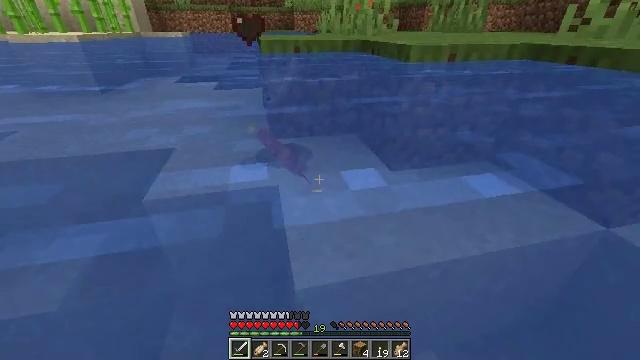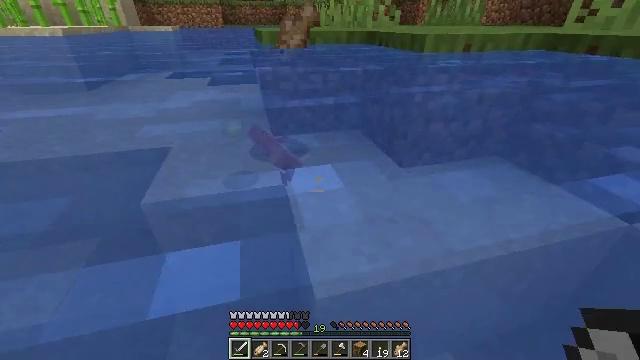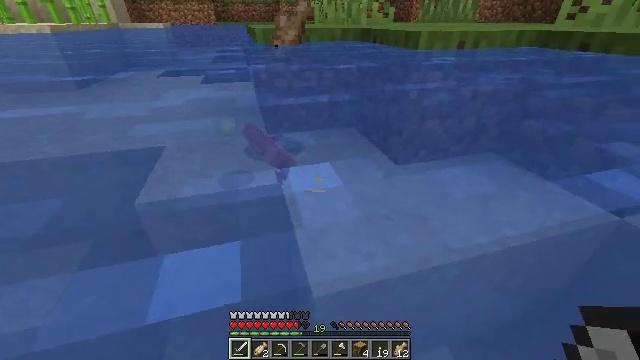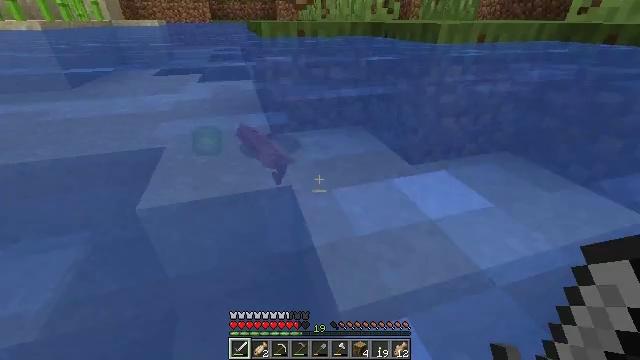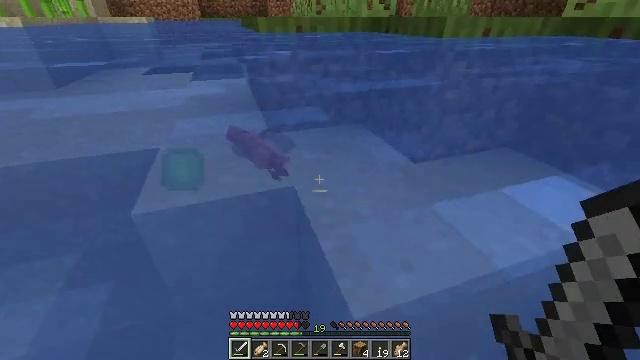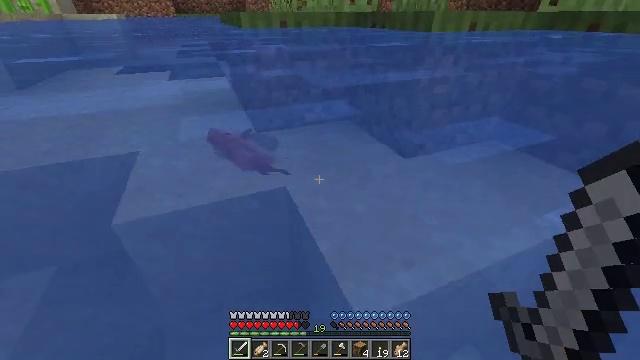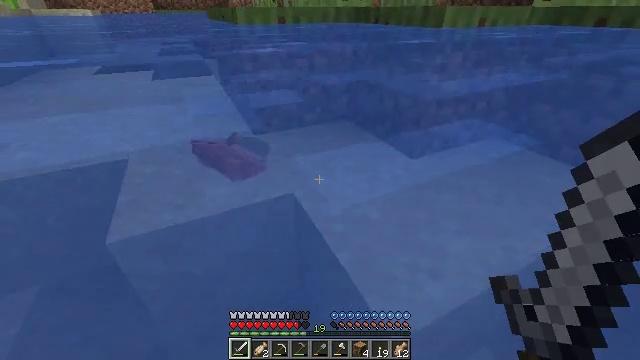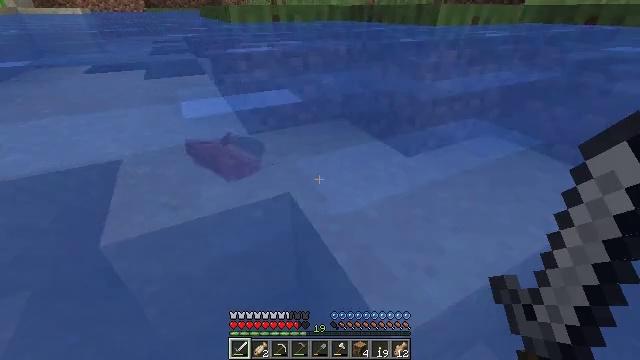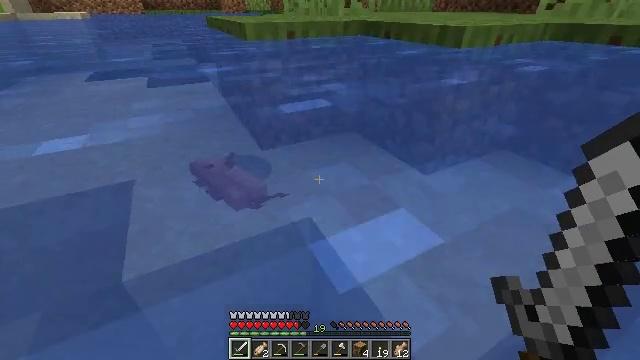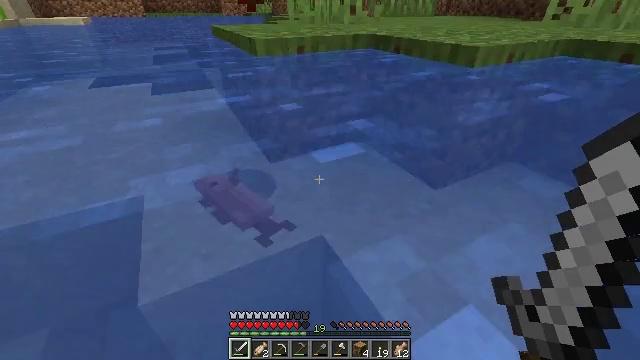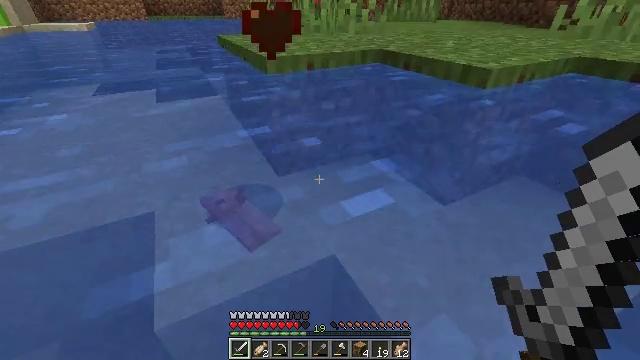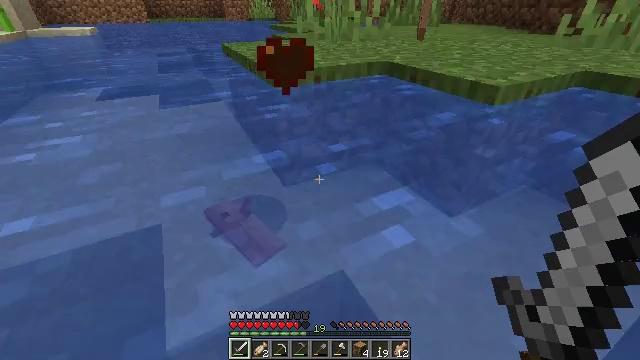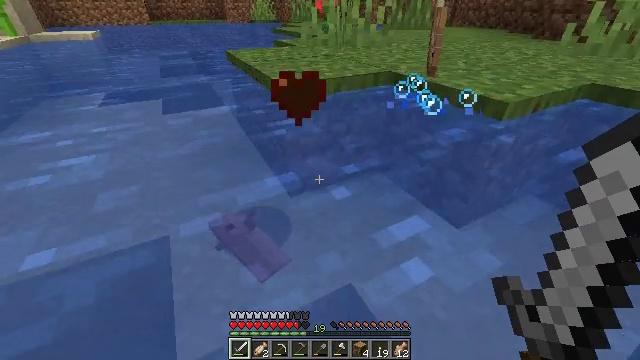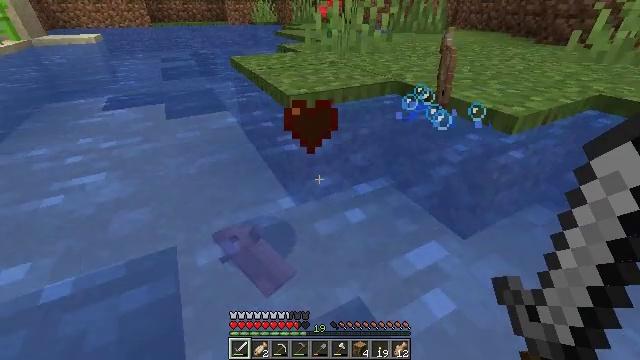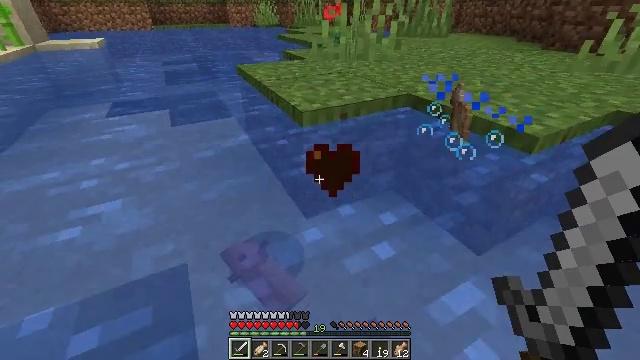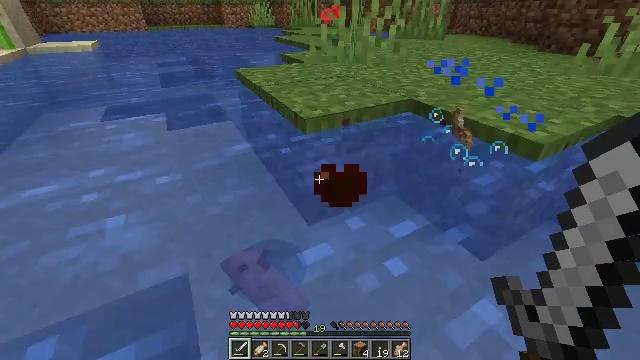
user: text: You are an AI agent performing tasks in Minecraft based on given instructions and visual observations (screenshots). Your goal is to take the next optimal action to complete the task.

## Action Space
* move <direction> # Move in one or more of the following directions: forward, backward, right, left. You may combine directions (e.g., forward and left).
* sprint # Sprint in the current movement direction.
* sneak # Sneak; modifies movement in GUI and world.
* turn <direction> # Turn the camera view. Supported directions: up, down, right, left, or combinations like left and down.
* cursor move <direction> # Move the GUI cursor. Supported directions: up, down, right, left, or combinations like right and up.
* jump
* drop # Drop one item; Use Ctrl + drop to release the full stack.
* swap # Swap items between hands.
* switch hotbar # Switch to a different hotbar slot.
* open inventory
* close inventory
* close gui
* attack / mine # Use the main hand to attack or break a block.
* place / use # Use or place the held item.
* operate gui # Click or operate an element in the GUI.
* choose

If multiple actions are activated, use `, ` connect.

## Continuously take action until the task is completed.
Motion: motion action
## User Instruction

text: Kill mobs in water.
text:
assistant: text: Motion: move forward and move left, turn right
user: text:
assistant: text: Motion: move forward and move left, turn right
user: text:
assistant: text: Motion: move forward and move left, turn right
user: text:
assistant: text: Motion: move forward and move left, turn right
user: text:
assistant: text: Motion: move forward and move left, turn right
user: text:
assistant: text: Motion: move forward and move left, turn right, jump
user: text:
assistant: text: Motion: move forward and move left, turn right, jump
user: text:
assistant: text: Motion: move forward and move left, jump
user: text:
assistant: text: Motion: move forward and move left, jump
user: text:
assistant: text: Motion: move forward and move left, jump
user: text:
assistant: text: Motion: move forward and move left, jump
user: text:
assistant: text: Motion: move forward and move left
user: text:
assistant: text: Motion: move forward and move left
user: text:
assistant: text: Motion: move forward and move left
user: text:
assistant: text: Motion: move forward and move left, turn right
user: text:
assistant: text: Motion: move forward and move left, turn right
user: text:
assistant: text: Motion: move forward and move left, turn right
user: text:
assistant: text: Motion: move forward and move left, turn right
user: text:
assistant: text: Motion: move forward and move left, turn right
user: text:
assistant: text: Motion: move forward and move left, turn right
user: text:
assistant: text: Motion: move forward, turn right and up
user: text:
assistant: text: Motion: move forward, turn right and up
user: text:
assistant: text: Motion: move forward, turn right and up
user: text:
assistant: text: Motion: move forward, turn right and up
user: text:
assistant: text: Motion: move forward, turn right and up
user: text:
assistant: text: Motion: move forward, turn right
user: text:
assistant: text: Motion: move forward
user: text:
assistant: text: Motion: move forward
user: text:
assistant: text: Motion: move forward
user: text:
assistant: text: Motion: move forward